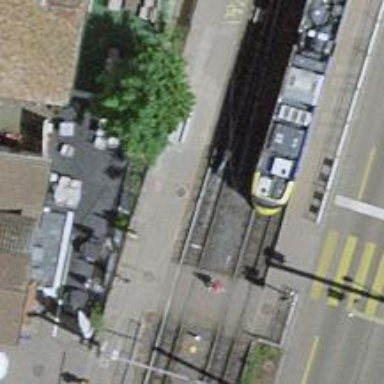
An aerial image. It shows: Tram stop with public transport stop position.